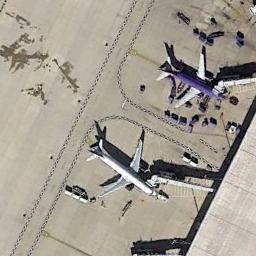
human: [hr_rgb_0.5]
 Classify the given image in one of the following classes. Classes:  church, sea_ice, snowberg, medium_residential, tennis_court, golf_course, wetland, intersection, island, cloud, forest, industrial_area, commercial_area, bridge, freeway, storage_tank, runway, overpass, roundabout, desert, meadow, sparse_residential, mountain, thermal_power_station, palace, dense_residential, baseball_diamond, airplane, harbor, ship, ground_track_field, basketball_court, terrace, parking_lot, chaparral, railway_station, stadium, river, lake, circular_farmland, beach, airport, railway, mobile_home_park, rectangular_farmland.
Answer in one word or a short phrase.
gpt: airplane